Question: I have a problem that it's very weird for me!
I have 2 solution in two difference places.both of them are similar but one of them is older than another.
There is a problem in new version when I run a Kendo Grid on it.But when I open old version of solution beside new version, I emphasis just open no run, the new version will be okay!
It's very very weird for me that how this problem can occur and how another solution can fix this problem just by opening the solution?
I think something is damaged but I don't know, what is that.
How can I solve this problem?
I've used Visual Studio 2013,C# and Kendo for Asp.net MVC.
>
'''
Microsoft Visual Studio Solution File, Format Version 12.00
Visual Studio 2013
VisualStudioVersion = 12.0.31101.0
MinimumVisualStudioVersion = 10.0.40219.1
Project("{FAE04EC0-301F-11D3-BF4B-00C04F79EFBC}") = "Jahan.Blog.Model.DbFirst", "Applications\Jahan.Blog.Model.DbFirst\Jahan.Blog.Model.DbFirst.csproj", "{EE04EA76-1CFE-4484-B6C5-7C5232B3F1C4}"
EndProject
Project("{FAE04EC0-301F-11D3-BF4B-00C04F79EFBC}") = "Jahan.Blog.Model", "Applications\Jahan.Blog.Model\Jahan.Blog.Model.csproj", "{944336E2-DC84-451C-BB1D-86C619A1770D}"
EndProject
Project("{FAE04EC0-301F-11D3-BF4B-00C04F79EFBC}") = "Jahan.Blog.Web.Mvc", "Applications\Jahan.Blog.Web.Mvc\Jahan.Blog.Web.Mvc.csproj", "{09F658AE-5DDD-44DA-950D-6C3CF1259206}"
EndProject
Project("{FAE04EC0-301F-11D3-BF4B-00C04F79EFBC}") = "Jahan.Blog.Web.TestHtml", "Applications\Jahan.Blog.Web.TestHtml\Jahan.Blog.Web.TestHtml.csproj", "{69D02E00-1663-464B-B07A-C129B8D29C8D}"
EndProject
Project("{FAE04EC0-301F-11D3-BF4B-00C04F79EFBC}") = "Test.HtmlPage", "Applications\Test.HtmlPage\Test.HtmlPage.csproj", "{5C1E487D-6421-470E-9398-11CB230D5435}"
EndProject
Project("{2150E333-8FDC-42A3-9474-1A3956D46DE8}") = "Blog", "Blog", "{790963C2-9AB6-440E-96B3-48A29CF9663A}"
EndProject
Project("{2150E333-8FDC-42A3-9474-1A3956D46DE8}") = "ProjectsForTest", "ProjectsForTest", "{F7F4128F-4141-434A-9655-8BA7B6806570}"
EndProject
Project("{2150E333-8FDC-42A3-9474-1A3956D46DE8}") = "Infrastructure", "Infrastructure", "{C3F7006C-B13C-447E-BABB-6561B38EB71B}"
EndProject
Project("{FAE04EC0-301F-11D3-BF4B-00C04F79EFBC}") = "Jahan.Infrastructure.DataAccess", "Applications\Jahan.Infrastructure.DataAccess\Jahan.Infrastructure.DataAccess.csproj", "{511E08CF-B782-49AF-BA10-E52BCDA4140D}"
EndProject
Project("{FAE04EC0-301F-11D3-BF4B-00C04F79EFBC}") = "Jahan.Infrastructure.Entity", "Applications\Jahan.Infrastructure.Entity\Jahan.Infrastructure.Entity.csproj", "{C535FF81-2D39-4EB7-8342-63C76A3CE5D6}"
EndProject
Project("{FAE04EC0-301F-11D3-BF4B-00C04F79EFBC}") = "Jahan.Blog.DataAccess", "Applications\Jahan.Blog.DataAccess\Jahan.Blog.DataAccess.csproj", "{FFDEF719-387C-4E9D-AAA1-83175CFC74C1}"
EndProject
Project("{FAE04EC0-301F-11D3-BF4B-00C04F79EFBC}") = "Jahan.Blog.ViewModel", "Applications\Jahan.Blog.ViewModel\Jahan.Blog.ViewModel.csproj", "{AF29C1B7-3958-46E7-AB56-D98875C2BEAF}"
EndProject
Project("{FAE04EC0-301F-11D3-BF4B-00C04F79EFBC}") = "Jahan.Infrastructure.Helper", "Applications\Jahan.Infrastructure.Helper\Jahan.Infrastructure.Helper.csproj", "{A734297F-B425-4396-8B0F-7DDF9AED5CF7}"
EndProject
Project("{FAE04EC0-301F-11D3-BF4B-00C04F79EFBC}") = "Jahan.Blog.Common", "Applications\Jahan.Blog.Common\Jahan.Blog.Common.csproj", "{AF0CF334-2694-47D9-B4C7-FF371327DA36}"
EndProject
Project("{FAE04EC0-301F-11D3-BF4B-00C04F79EFBC}") = "Jahan.Infrastructure.Identity", "Applications\Jahan.Infrastructure.Identity\Jahan.Infrastructure.Identity.csproj", "{FADF2BF8-8102-4045-B075-1619696C3D01}"
EndProject
Project("{FAE04EC0-301F-11D3-BF4B-00C04F79EFBC}") = "Jahan.Blog.BLL", "Applications\Jahan.Blog.BLL\Jahan.Blog.BLL.csproj", "{2F19C372-358F-4632-A0F9-6631BBB4F492}"
EndProject
Global
GlobalSection(SourceCodeControl) = preSolution
SccNumberOfProjects = 14
SccProjectUniqueName0 = Applications\Test.HtmlPage\Test.HtmlPage.csproj
SccProjectTopLevelParentUniqueName0 = Jahan.Blog.sln
SccProjectName0 = "$/Blog/Jahan.Blog.root/Jahan.Blog/Applications/Test.HtmlPage", MLAAAAAA
SccLocalPath0 = Applications\Test.HtmlPage
SccLocalPath1 = .
SccProjectUniqueName2 = Applications\Jahan.Blog.BLL\Jahan.Blog.BLL.csproj
SccProjectTopLevelParentUniqueName2 = Jahan.Blog.sln
SccLocalPath2 = .
SccProjectFilePathRelativizedFromConnection2 = Applications\Jahan.Blog.BLL\
SccProjectUniqueName3 = Applications\Jahan.Blog.Common\Jahan.Blog.Common.csproj
SccProjectTopLevelParentUniqueName3 = Jahan.Blog.sln
SccLocalPath3 = .
SccProjectFilePathRelativizedFromConnection3 = Applications\Jahan.Blog.Common\
SccProjectUniqueName4 = Applications\Jahan.Blog.DataAccess\Jahan.Blog.DataAccess.csproj
SccProjectTopLevelParentUniqueName4 = Jahan.Blog.sln
SccLocalPath4 = .
SccProjectFilePathRelativizedFromConnection4 = Applications\Jahan.Blog.DataAccess\
SccProjectUniqueName5 = Applications\Jahan.Blog.Model.DbFirst\Jahan.Blog.Model.DbFirst.csproj
SccProjectTopLevelParentUniqueName5 = Jahan.Blog.sln
SccLocalPath5 = .
SccProjectFilePathRelativizedFromConnection5 = Applications\Jahan.Blog.Model.DbFirst\
SccProjectUniqueName6 = Applications\Jahan.Blog.Model\Jahan.Blog.Model.csproj
SccProjectTopLevelParentUniqueName6 = Jahan.Blog.sln
SccLocalPath6 = .
SccProjectFilePathRelativizedFromConnection6 = Applications\Jahan.Blog.Model\
SccProjectUniqueName7 = Applications\Jahan.Blog.ViewModel\Jahan.Blog.ViewModel.csproj
SccProjectTopLevelParentUniqueName7 = Jahan.Blog.sln
SccLocalPath7 = .
SccProjectFilePathRelativizedFromConnection7 = Applications\Jahan.Blog.ViewModel\
SccProjectUniqueName8 = Applications\Jahan.Blog.Web.Mvc\Jahan.Blog.Web.Mvc.csproj
SccProjectTopLevelParentUniqueName8 = Jahan.Blog.sln
SccLocalPath8 = .
SccProjectFilePathRelativizedFromConnection8 = Applications\Jahan.Blog.Web.Mvc\
SccProjectUniqueName9 = Applications\Jahan.Blog.Web.TestHtml\Jahan.Blog.Web.TestHtml.csproj
SccProjectTopLevelParentUniqueName9 = Jahan.Blog.sln
SccLocalPath9 = .
SccProjectFilePathRelativizedFromConnection9 = Applications\Jahan.Blog.Web.TestHtml\
SccProjectUniqueName10 = Applications\Jahan.Infrastructure.DataAccess\Jahan.Infrastructure.DataAccess.csproj
SccProjectTopLevelParentUniqueName10 = Jahan.Blog.sln
SccLocalPath10 = .
SccProjectFilePathRelativizedFromConnection10 = Applications\Jahan.Infrastructure.DataAccess\
SccProjectUniqueName11 = Applications\Jahan.Infrastructure.Entity\Jahan.Infrastructure.Entity.csproj
SccProjectTopLevelParentUniqueName11 = Jahan.Blog.sln
SccLocalPath11 = .
SccProjectFilePathRelativizedFromConnection11 = Applications\Jahan.Infrastructure.Entity\
SccProjectUniqueName12 = Applications\Jahan.Infrastructure.Helper\Jahan.Infrastructure.Helper.csproj
SccProjectTopLevelParentUniqueName12 = Jahan.Blog.sln
SccLocalPath12 = .
SccProjectFilePathRelativizedFromConnection12 = Applications\Jahan.Infrastructure.Helper\
SccProjectUniqueName13 = Applications\Jahan.Infrastructure.Identity\Jahan.Infrastructure.Identity.csproj
SccProjectTopLevelParentUniqueName13 = Jahan.Blog.sln
SccLocalPath13 = .
SccProjectFilePathRelativizedFromConnection13 = Applications\Jahan.Infrastructure.Identity\
EndGlobalSection
GlobalSection(SolutionConfigurationPlatforms) = preSolution
Debug|Any CPU = Debug|Any CPU
Release|Any CPU = Release|Any CPU
EndGlobalSection
GlobalSection(ProjectConfigurationPlatforms) = postSolution
{EE04EA76-1CFE-4484-B6C5-7C5232B3F1C4}.Debug|Any CPU.ActiveCfg = Debug|Any CPU
{EE04EA76-1CFE-4484-B6C5-7C5232B3F1C4}.Debug|Any CPU.Build.0 = Debug|Any CPU
{EE04EA76-1CFE-4484-B6C5-7C5232B3F1C4}.Release|Any CPU.ActiveCfg = Release|Any CPU
{EE04EA76-1CFE-4484-B6C5-7C5232B3F1C4}.Release|Any CPU.Build.0 = Release|Any CPU
{944336E2-DC84-451C-BB1D-86C619A1770D}.Debug|Any CPU.ActiveCfg = Debug|Any CPU
{944336E2-DC84-451C-BB1D-86C619A1770D}.Debug|Any CPU.Build.0 = Debug|Any CPU
{944336E2-DC84-451C-BB1D-86C619A1770D}.Release|Any CPU.ActiveCfg = Release|Any CPU
{944336E2-DC84-451C-BB1D-86C619A1770D}.Release|Any CPU.Build.0 = Release|Any CPU
{09F658AE-5DDD-44DA-950D-6C3CF1259206}.Debug|Any CPU.ActiveCfg = Debug|Any CPU
{09F658AE-5DDD-44DA-950D-6C3CF1259206}.Debug|Any CPU.Build.0 = Debug|Any CPU
{09F658AE-5DDD-44DA-950D-6C3CF1259206}.Release|Any CPU.ActiveCfg = Release|Any CPU
{09F658AE-5DDD-44DA-950D-6C3CF1259206}.Release|Any CPU.Build.0 = Release|Any CPU
{69D02E00-1663-464B-B07A-C129B8D29C8D}.Debug|Any CPU.ActiveCfg = Debug|Any CPU
{69D02E00-1663-464B-B07A-C129B8D29C8D}.Debug|Any CPU.Build.0 = Debug|Any CPU
{69D02E00-1663-464B-B07A-C129B8D29C8D}.Release|Any CPU.ActiveCfg = Release|Any CPU
{69D02E00-1663-464B-B07A-C129B8D29C8D}.Release|Any CPU.Build.0 = Release|Any CPU
{5C1E487D-6421-470E-9398-11CB230D5435}.Debug|Any CPU.ActiveCfg = Debug|Any CPU
{5C1E487D-6421-470E-9398-11CB230D5435}.Debug|Any CPU.Build.0 = Debug|Any CPU
{5C1E487D-6421-470E-9398-11CB230D5435}.Release|Any CPU.ActiveCfg = Release|Any CPU
{5C1E487D-6421-470E-9398-11CB230D5435}.Release|Any CPU.Build.0 = Release|Any CPU
{511E08CF-B782-49AF-BA10-E52BCDA4140D}.Debug|Any CPU.ActiveCfg = Debug|Any CPU
{511E08CF-B782-49AF-BA10-E52BCDA4140D}.Debug|Any CPU.Build.0 = Debug|Any CPU
{511E08CF-B782-49AF-BA10-E52BCDA4140D}.Release|Any CPU.ActiveCfg = Release|Any CPU
{511E08CF-B782-49AF-BA10-E52BCDA4140D}.Release|Any CPU.Build.0 = Release|Any CPU
{C535FF81-2D39-4EB7-8342-63C76A3CE5D6}.Debug|Any CPU.ActiveCfg = Debug|Any CPU
{C535FF81-2D39-4EB7-8342-63C76A3CE5D6}.Debug|Any CPU.Build.0 = Debug|Any CPU
{C535FF81-2D39-4EB7-8342-63C76A3CE5D6}.Release|Any CPU.ActiveCfg = Release|Any CPU
{C535FF81-2D39-4EB7-8342-63C76A3CE5D6}.Release|Any CPU.Build.0 = Release|Any CPU
{FFDEF719-387C-4E9D-AAA1-83175CFC74C1}.Debug|Any CPU.ActiveCfg = Debug|Any CPU
{FFDEF719-387C-4E9D-AAA1-83175CFC74C1}.Debug|Any CPU.Build.0 = Debug|Any CPU
{FFDEF719-387C-4E9D-AAA1-83175CFC74C1}.Release|Any CPU.ActiveCfg = Release|Any CPU
{FFDEF719-387C-4E9D-AAA1-83175CFC74C1}.Release|Any CPU.Build.0 = Release|Any CPU
{AF29C1B7-3958-46E7-AB56-D98875C2BEAF}.Debug|Any CPU.ActiveCfg = Debug|Any CPU
{AF29C1B7-3958-46E7-AB56-D98875C2BEAF}.Debug|Any CPU.Build.0 = Debug|Any CPU
{AF29C1B7-3958-46E7-AB56-D98875C2BEAF}.Release|Any CPU.ActiveCfg = Release|Any CPU
{AF29C1B7-3958-46E7-AB56-D98875C2BEAF}.Release|Any CPU.Build.0 = Release|Any CPU
{A734297F-B425-4396-8B0F-7DDF9AED5CF7}.Debug|Any CPU.ActiveCfg = Debug|Any CPU
{A734297F-B425-4396-8B0F-7DDF9AED5CF7}.Debug|Any CPU.Build.0 = Debug|Any CPU
{A734297F-B425-4396-8B0F-7DDF9AED5CF7}.Release|Any CPU.ActiveCfg = Release|Any CPU
{A734297F-B425-4396-8B0F-7DDF9AED5CF7}.Release|Any CPU.Build.0 = Release|Any CPU
{AF0CF334-2694-47D9-B4C7-FF371327DA36}.Debug|Any CPU.ActiveCfg = Debug|Any CPU
{AF0CF334-2694-47D9-B4C7-FF371327DA36}.Debug|Any CPU.Build.0 = Debug|Any CPU
{AF0CF334-2694-47D9-B4C7-FF371327DA36}.Release|Any CPU.ActiveCfg = Release|Any CPU
{AF0CF334-2694-47D9-B4C7-FF371327DA36}.Release|Any CPU.Build.0 = Release|Any CPU
{FADF2BF8-8102-4045-B075-1619696C3D01}.Debug|Any CPU.ActiveCfg = Debug|Any CPU
{FADF2BF8-8102-4045-B075-1619696C3D01}.Debug|Any CPU.Build.0 = Debug|Any CPU
{FADF2BF8-8102-4045-B075-1619696C3D01}.Release|Any CPU.ActiveCfg = Release|Any CPU
{FADF2BF8-8102-4045-B075-1619696C3D01}.Release|Any CPU.Build.0 = Release|Any CPU
{2F19C372-358F-4632-A0F9-6631BBB4F492}.Debug|Any CPU.ActiveCfg = Debug|Any CPU
{2F19C372-358F-4632-A0F9-6631BBB4F492}.Debug|Any CPU.Build.0 = Debug|Any CPU
{2F19C372-358F-4632-A0F9-6631BBB4F492}.Release|Any CPU.ActiveCfg = Release|Any CPU
{2F19C372-358F-4632-A0F9-6631BBB4F492}.Release|Any CPU.Build.0 = Release|Any CPU
EndGlobalSection
GlobalSection(SolutionProperties) = preSolution
HideSolutionNode = FALSE
EndGlobalSection
GlobalSection(NestedProjects) = preSolution
{EE04EA76-1CFE-4484-B6C5-7C5232B3F1C4} = {F7F4128F-4141-434A-9655-8BA7B6806570}
{944336E2-DC84-451C-BB1D-86C619A1770D} = {790963C2-9AB6-440E-96B3-48A29CF9663A}
{09F658AE-5DDD-44DA-950D-6C3CF1259206} = {790963C2-9AB6-440E-96B3-48A29CF9663A}
{69D02E00-1663-464B-B07A-C129B8D29C8D} = {F7F4128F-4141-434A-9655-8BA7B6806570}
{5C1E487D-6421-470E-9398-11CB230D5435} = {F7F4128F-4141-434A-9655-8BA7B6806570}
{511E08CF-B782-49AF-BA10-E52BCDA4140D} = {C3F7006C-B13C-447E-BABB-6561B38EB71B}
{C535FF81-2D39-4EB7-8342-63C76A3CE5D6} = {C3F7006C-B13C-447E-BABB-6561B38EB71B}
{FFDEF719-387C-4E9D-AAA1-83175CFC74C1} = {790963C2-9AB6-440E-96B3-48A29CF9663A}
{AF29C1B7-3958-46E7-AB56-D98875C2BEAF} = {790963C2-9AB6-440E-96B3-48A29CF9663A}
{A734297F-B425-4396-8B0F-7DDF9AED5CF7} = {C3F7006C-B13C-447E-BABB-6561B38EB71B}
{AF0CF334-2694-47D9-B4C7-FF371327DA36} = {790963C2-9AB6-440E-96B3-48A29CF9663A}
{FADF2BF8-8102-4045-B075-1619696C3D01} = {C3F7006C-B13C-447E-BABB-6561B38EB71B}
{2F19C372-358F-4632-A0F9-6631BBB4F492} = {790963C2-9AB6-440E-96B3-48A29CF9663A}
EndGlobalSection
EndGlobal
'''
>
'''
Microsoft Visual Studio Solution File, Format Version 12.00
Visual Studio 2013
VisualStudioVersion = 12.0.31101.0
MinimumVisualStudioVersion = 10.0.40219.1
Project("{FAE04EC0-301F-11D3-BF4B-00C04F79EFBC}") = "Jahan.Blog.Model.DbFirst", "Applications\Jahan.Blog.Model.DbFirst\Jahan.Blog.Model.DbFirst.csproj", "{EE04EA76-1CFE-4484-B6C5-7C5232B3F1C4}"
EndProject
Project("{FAE04EC0-301F-11D3-BF4B-00C04F79EFBC}") = "Jahan.Blog.Model", "Applications\Jahan.Blog.Model\Jahan.Blog.Model.csproj", "{944336E2-DC84-451C-BB1D-86C619A1770D}"
EndProject
Project("{FAE04EC0-301F-11D3-BF4B-00C04F79EFBC}") = "Jahan.Blog.Web.Mvc", "Applications\Jahan.Blog.Web.Mvc\Jahan.Blog.Web.Mvc.csproj", "{09F658AE-5DDD-44DA-950D-6C3CF1259206}"
EndProject
Project("{FAE04EC0-301F-11D3-BF4B-00C04F79EFBC}") = "Jahan.Blog.Web.TestHtml", "Applications\Jahan.Blog.Web.TestHtml\Jahan.Blog.Web.TestHtml.csproj", "{69D02E00-1663-464B-B07A-C129B8D29C8D}"
EndProject
Project("{FAE04EC0-301F-11D3-BF4B-00C04F79EFBC}") = "Test.HtmlPage", "Applications\Test.HtmlPage\Test.HtmlPage.csproj", "{5C1E487D-6421-470E-9398-11CB230D5435}"
EndProject
Project("{2150E333-8FDC-42A3-9474-1A3956D46DE8}") = "Blog", "Blog", "{790963C2-9AB6-440E-96B3-48A29CF9663A}"
EndProject
Project("{2150E333-8FDC-42A3-9474-1A3956D46DE8}") = "ProjectsForTest", "ProjectsForTest", "{F7F4128F-4141-434A-9655-8BA7B6806570}"
EndProject
Project("{2150E333-8FDC-42A3-9474-1A3956D46DE8}") = "Infrastructure", "Infrastructure", "{C3F7006C-B13C-447E-BABB-6561B38EB71B}"
EndProject
Project("{FAE04EC0-301F-11D3-BF4B-00C04F79EFBC}") = "Jahan.Infrastructure.DataAccess", "Applications\Jahan.Infrastructure.DataAccess\Jahan.Infrastructure.DataAccess.csproj", "{511E08CF-B782-49AF-BA10-E52BCDA4140D}"
EndProject
Project("{FAE04EC0-301F-11D3-BF4B-00C04F79EFBC}") = "Jahan.Infrastructure.Entity", "Applications\Jahan.Infrastructure.Entity\Jahan.Infrastructure.Entity.csproj", "{C535FF81-2D39-4EB7-8342-63C76A3CE5D6}"
EndProject
Project("{FAE04EC0-301F-11D3-BF4B-00C04F79EFBC}") = "Jahan.Blog.DataAccess", "Applications\Jahan.Blog.DataAccess\Jahan.Blog.DataAccess.csproj", "{FFDEF719-387C-4E9D-AAA1-83175CFC74C1}"
EndProject
Project("{FAE04EC0-301F-11D3-BF4B-00C04F79EFBC}") = "Jahan.Blog.ViewModel", "Applications\Jahan.Blog.ViewModel\Jahan.Blog.ViewModel.csproj", "{AF29C1B7-3958-46E7-AB56-D98875C2BEAF}"
EndProject
Project("{FAE04EC0-301F-11D3-BF4B-00C04F79EFBC}") = "Jahan.Infrastructure.Helper", "Applications\Jahan.Infrastructure.Helper\Jahan.Infrastructure.Helper.csproj", "{A734297F-B425-4396-8B0F-7DDF9AED5CF7}"
EndProject
Project("{2150E333-8FDC-42A3-9474-1A3956D46DE8}") = "TestCase", "TestCase", "{AB528F30-CE93-4ECA-B7AF-F5A444E9D575}"
EndProject
Project("{FAE04EC0-301F-11D3-BF4B-00C04F79EFBC}") = "SelectArticlesByCriteria_ConsoleApp", "Applications\TestCase\SelectArticlesByCriteria_ConsoleApp\SelectArticlesByCriteria_ConsoleApp.csproj", "{5EDD1CDA-C00E-47BC-BED5-2D63035971F8}"
EndProject
Project("{FAE04EC0-301F-11D3-BF4B-00C04F79EFBC}") = "Jahan.Blog.Common", "Applications\Jahan.Blog.Common\Jahan.Blog.Common.csproj", "{AF0CF334-2694-47D9-B4C7-FF371327DA36}"
EndProject
Project("{FAE04EC0-301F-11D3-BF4B-00C04F79EFBC}") = "Jahan.Infrastructure.Identity", "Applications\Jahan.Infrastructure.Identity\Jahan.Infrastructure.Identity.csproj", "{FADF2BF8-8102-4045-B075-1619696C3D01}"
EndProject
Project("{FAE04EC0-301F-11D3-BF4B-00C04F79EFBC}") = "Jahan.Blog.BLL", "Applications\Jahan.Blog.BLL\Jahan.Blog.BLL.csproj", "{2F19C372-358F-4632-A0F9-6631BBB4F492}"
EndProject
Global
GlobalSection(SolutionConfigurationPlatforms) = preSolution
Debug|Any CPU = Debug|Any CPU
Release|Any CPU = Release|Any CPU
EndGlobalSection
GlobalSection(ProjectConfigurationPlatforms) = postSolution
{EE04EA76-1CFE-4484-B6C5-7C5232B3F1C4}.Debug|Any CPU.ActiveCfg = Debug|Any CPU
{EE04EA76-1CFE-4484-B6C5-7C5232B3F1C4}.Debug|Any CPU.Build.0 = Debug|Any CPU
{EE04EA76-1CFE-4484-B6C5-7C5232B3F1C4}.Release|Any CPU.ActiveCfg = Release|Any CPU
{EE04EA76-1CFE-4484-B6C5-7C5232B3F1C4}.Release|Any CPU.Build.0 = Release|Any CPU
{944336E2-DC84-451C-BB1D-86C619A1770D}.Debug|Any CPU.ActiveCfg = Debug|Any CPU
{944336E2-DC84-451C-BB1D-86C619A1770D}.Debug|Any CPU.Build.0 = Debug|Any CPU
{944336E2-DC84-451C-BB1D-86C619A1770D}.Release|Any CPU.ActiveCfg = Release|Any CPU
{944336E2-DC84-451C-BB1D-86C619A1770D}.Release|Any CPU.Build.0 = Release|Any CPU
{09F658AE-5DDD-44DA-950D-6C3CF1259206}.Debug|Any CPU.ActiveCfg = Debug|Any CPU
{09F658AE-5DDD-44DA-950D-6C3CF1259206}.Debug|Any CPU.Build.0 = Debug|Any CPU
{09F658AE-5DDD-44DA-950D-6C3CF1259206}.Release|Any CPU.ActiveCfg = Release|Any CPU
{09F658AE-5DDD-44DA-950D-6C3CF1259206}.Release|Any CPU.Build.0 = Release|Any CPU
{69D02E00-1663-464B-B07A-C129B8D29C8D}.Debug|Any CPU.ActiveCfg = Debug|Any CPU
{69D02E00-1663-464B-B07A-C129B8D29C8D}.Debug|Any CPU.Build.0 = Debug|Any CPU
{69D02E00-1663-464B-B07A-C129B8D29C8D}.Release|Any CPU.ActiveCfg = Release|Any CPU
{69D02E00-1663-464B-B07A-C129B8D29C8D}.Release|Any CPU.Build.0 = Release|Any CPU
{5C1E487D-6421-470E-9398-11CB230D5435}.Debug|Any CPU.ActiveCfg = Debug|Any CPU
{5C1E487D-6421-470E-9398-11CB230D5435}.Debug|Any CPU.Build.0 = Debug|Any CPU
{5C1E487D-6421-470E-9398-11CB230D5435}.Release|Any CPU.ActiveCfg = Release|Any CPU
{5C1E487D-6421-470E-9398-11CB230D5435}.Release|Any CPU.Build.0 = Release|Any CPU
{511E08CF-B782-49AF-BA10-E52BCDA4140D}.Debug|Any CPU.ActiveCfg = Debug|Any CPU
{511E08CF-B782-49AF-BA10-E52BCDA4140D}.Debug|Any CPU.Build.0 = Debug|Any CPU
{511E08CF-B782-49AF-BA10-E52BCDA4140D}.Release|Any CPU.ActiveCfg = Release|Any CPU
{511E08CF-B782-49AF-BA10-E52BCDA4140D}.Release|Any CPU.Build.0 = Release|Any CPU
{C535FF81-2D39-4EB7-8342-63C76A3CE5D6}.Debug|Any CPU.ActiveCfg = Debug|Any CPU
{C535FF81-2D39-4EB7-8342-63C76A3CE5D6}.Debug|Any CPU.Build.0 = Debug|Any CPU
{C535FF81-2D39-4EB7-8342-63C76A3CE5D6}.Release|Any CPU.ActiveCfg = Release|Any CPU
{C535FF81-2D39-4EB7-8342-63C76A3CE5D6}.Release|Any CPU.Build.0 = Release|Any CPU
{FFDEF719-387C-4E9D-AAA1-83175CFC74C1}.Debug|Any CPU.ActiveCfg = Debug|Any CPU
{FFDEF719-387C-4E9D-AAA1-83175CFC74C1}.Debug|Any CPU.Build.0 = Debug|Any CPU
{FFDEF719-387C-4E9D-AAA1-83175CFC74C1}.Release|Any CPU.ActiveCfg = Release|Any CPU
{FFDEF719-387C-4E9D-AAA1-83175CFC74C1}.Release|Any CPU.Build.0 = Release|Any CPU
{AF29C1B7-3958-46E7-AB56-D98875C2BEAF}.Debug|Any CPU.ActiveCfg = Debug|Any CPU
{AF29C1B7-3958-46E7-AB56-D98875C2BEAF}.Debug|Any CPU.Build.0 = Debug|Any CPU
{AF29C1B7-3958-46E7-AB56-D98875C2BEAF}.Release|Any CPU.ActiveCfg = Release|Any CPU
{AF29C1B7-3958-46E7-AB56-D98875C2BEAF}.Release|Any CPU.Build.0 = Release|Any CPU
{A734297F-B425-4396-8B0F-7DDF9AED5CF7}.Debug|Any CPU.ActiveCfg = Debug|Any CPU
{A734297F-B425-4396-8B0F-7DDF9AED5CF7}.Debug|Any CPU.Build.0 = Debug|Any CPU
{A734297F-B425-4396-8B0F-7DDF9AED5CF7}.Release|Any CPU.ActiveCfg = Release|Any CPU
{A734297F-B425-4396-8B0F-7DDF9AED5CF7}.Release|Any CPU.Build.0 = Release|Any CPU
{5EDD1CDA-C00E-47BC-BED5-2D63035971F8}.Debug|Any CPU.ActiveCfg = Debug|Any CPU
{5EDD1CDA-C00E-47BC-BED5-2D63035971F8}.Debug|Any CPU.Build.0 = Debug|Any CPU
{5EDD1CDA-C00E-47BC-BED5-2D63035971F8}.Release|Any CPU.ActiveCfg = Release|Any CPU
{5EDD1CDA-C00E-47BC-BED5-2D63035971F8}.Release|Any CPU.Build.0 = Release|Any CPU
{AF0CF334-2694-47D9-B4C7-FF371327DA36}.Debug|Any CPU.ActiveCfg = Debug|Any CPU
{AF0CF334-2694-47D9-B4C7-FF371327DA36}.Debug|Any CPU.Build.0 = Debug|Any CPU
{AF0CF334-2694-47D9-B4C7-FF371327DA36}.Release|Any CPU.ActiveCfg = Release|Any CPU
{AF0CF334-2694-47D9-B4C7-FF371327DA36}.Release|Any CPU.Build.0 = Release|Any CPU
{FADF2BF8-8102-4045-B075-1619696C3D01}.Debug|Any CPU.ActiveCfg = Debug|Any CPU
{FADF2BF8-8102-4045-B075-1619696C3D01}.Debug|Any CPU.Build.0 = Debug|Any CPU
{FADF2BF8-8102-4045-B075-1619696C3D01}.Release|Any CPU.ActiveCfg = Release|Any CPU
{FADF2BF8-8102-4045-B075-1619696C3D01}.Release|Any CPU.Build.0 = Release|Any CPU
{2F19C372-358F-4632-A0F9-6631BBB4F492}.Debug|Any CPU.ActiveCfg = Debug|Any CPU
{2F19C372-358F-4632-A0F9-6631BBB4F492}.Debug|Any CPU.Build.0 = Debug|Any CPU
{2F19C372-358F-4632-A0F9-6631BBB4F492}.Release|Any CPU.ActiveCfg = Release|Any CPU
{2F19C372-358F-4632-A0F9-6631BBB4F492}.Release|Any CPU.Build.0 = Release|Any CPU
EndGlobalSection
GlobalSection(SolutionProperties) = preSolution
HideSolutionNode = FALSE
EndGlobalSection
GlobalSection(NestedProjects) = preSolution
{EE04EA76-1CFE-4484-B6C5-7C5232B3F1C4} = {F7F4128F-4141-434A-9655-8BA7B6806570}
{944336E2-DC84-451C-BB1D-86C619A1770D} = {790963C2-9AB6-440E-96B3-48A29CF9663A}
{09F658AE-5DDD-44DA-950D-6C3CF1259206} = {790963C2-9AB6-440E-96B3-48A29CF9663A}
{69D02E00-1663-464B-B07A-C129B8D29C8D} = {F7F4128F-4141-434A-9655-8BA7B6806570}
{5C1E487D-6421-470E-9398-11CB230D5435} = {F7F4128F-4141-434A-9655-8BA7B6806570}
{511E08CF-B782-49AF-BA10-E52BCDA4140D} = {C3F7006C-B13C-447E-BABB-6561B38EB71B}
{C535FF81-2D39-4EB7-8342-63C76A3CE5D6} = {C3F7006C-B13C-447E-BABB-6561B38EB71B}
{FFDEF719-387C-4E9D-AAA1-83175CFC74C1} = {790963C2-9AB6-440E-96B3-48A29CF9663A}
{AF29C1B7-3958-46E7-AB56-D98875C2BEAF} = {790963C2-9AB6-440E-96B3-48A29CF9663A}
{A734297F-B425-4396-8B0F-7DDF9AED5CF7} = {C3F7006C-B13C-447E-BABB-6561B38EB71B}
{5EDD1CDA-C00E-47BC-BED5-2D63035971F8} = {AB528F30-CE93-4ECA-B7AF-F5A444E9D575}
{AF0CF334-2694-47D9-B4C7-FF371327DA36} = {790963C2-9AB6-440E-96B3-48A29CF9663A}
{FADF2BF8-8102-4045-B075-1619696C3D01} = {C3F7006C-B13C-447E-BABB-6561B38EB71B}
{2F19C372-358F-4632-A0F9-6631BBB4F492} = {790963C2-9AB6-440E-96B3-48A29CF9663A}
EndGlobalSection
EndGlobal
'''

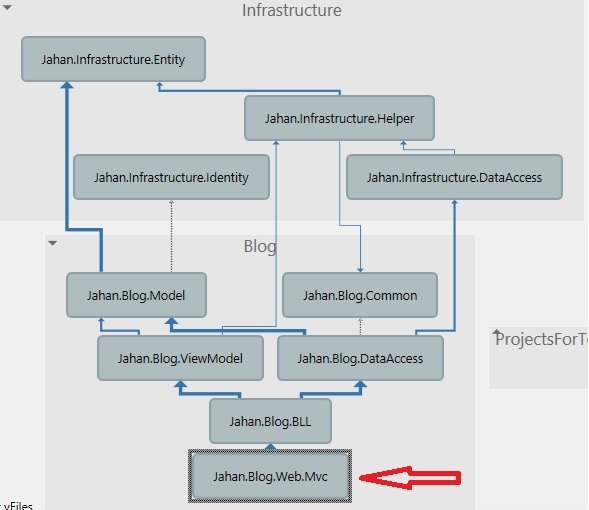
Answer: ## This is just a comparison of your two files.
Your old version appears to be a Console Application. Was this to test with?
'''
Project("{2150E333-8FDC-42A3-9474-1A3956D46DE8}") = "TestCase", "TestCase", "{AB528F30-CE93-4ECA-B7AF-F5A444E9D575}"
EndProject
Project("{FAE04EC0-301F-11D3-BF4B-00C04F79EFBC}") = "SelectArticlesByCriteria_ConsoleApp", "Applications\TestCase\SelectArticlesByCriteria_ConsoleApp\SelectArticlesByCriteria_ConsoleApp.csproj", "{5EDD1CDA-C00E-47BC-BED5-2D63035971F8}"
EndProject
'''
Your new version, however, appears to be under Source Control:
'''
GlobalSection(SourceCodeControl) = preSolution
SccNumberOfProjects = 14
SccProjectUniqueName0 = Applications\Test.HtmlPage\Test.HtmlPage.csproj
SccProjectTopLevelParentUniqueName0 = Jahan.Blog.sln
SccProjectName0 = "$/Blog/Jahan.Blog.root/Jahan.Blog/Applications/Test.HtmlPage", MLAAAAAA
SccLocalPath0 = Applications\Test.HtmlPage
SccLocalPath1 = .
SccProjectUniqueName2 = Applications\Jahan.Blog.BLL\Jahan.Blog.BLL.csproj
SccProjectTopLevelParentUniqueName2 = Jahan.Blog.sln
SccLocalPath2 = .
SccProjectFilePathRelativizedFromConnection2 = Applications\Jahan.Blog.BLL\
SccProjectUniqueName3 = Applications\Jahan.Blog.Common\Jahan.Blog.Common.csproj
SccProjectTopLevelParentUniqueName3 = Jahan.Blog.sln
SccLocalPath3 = .
SccProjectFilePathRelativizedFromConnection3 = Applications\Jahan.Blog.Common\
SccProjectUniqueName4 = Applications\Jahan.Blog.DataAccess\Jahan.Blog.DataAccess.csproj
SccProjectTopLevelParentUniqueName4 = Jahan.Blog.sln
SccLocalPath4 = .
SccProjectFilePathRelativizedFromConnection4 = Applications\Jahan.Blog.DataAccess\
SccProjectUniqueName5 = Applications\Jahan.Blog.Model.DbFirst\Jahan.Blog.Model.DbFirst.csproj
SccProjectTopLevelParentUniqueName5 = Jahan.Blog.sln
SccLocalPath5 = .
SccProjectFilePathRelativizedFromConnection5 = Applications\Jahan.Blog.Model.DbFirst\
SccProjectUniqueName6 = Applications\Jahan.Blog.Model\Jahan.Blog.Model.csproj
SccProjectTopLevelParentUniqueName6 = Jahan.Blog.sln
SccLocalPath6 = .
SccProjectFilePathRelativizedFromConnection6 = Applications\Jahan.Blog.Model\
SccProjectUniqueName7 = Applications\Jahan.Blog.ViewModel\Jahan.Blog.ViewModel.csproj
SccProjectTopLevelParentUniqueName7 = Jahan.Blog.sln
SccLocalPath7 = .
SccProjectFilePathRelativizedFromConnection7 = Applications\Jahan.Blog.ViewModel\
SccProjectUniqueName8 = Applications\Jahan.Blog.Web.Mvc\Jahan.Blog.Web.Mvc.csproj
SccProjectTopLevelParentUniqueName8 = Jahan.Blog.sln
SccLocalPath8 = .
SccProjectFilePathRelativizedFromConnection8 = Applications\Jahan.Blog.Web.Mvc\
SccProjectUniqueName9 = Applications\Jahan.Blog.Web.TestHtml\Jahan.Blog.Web.TestHtml.csproj
SccProjectTopLevelParentUniqueName9 = Jahan.Blog.sln
SccLocalPath9 = .
SccProjectFilePathRelativizedFromConnection9 = Applications\Jahan.Blog.Web.TestHtml\
SccProjectUniqueName10 = Applications\Jahan.Infrastructure.DataAccess\Jahan.Infrastructure.DataAccess.csproj
SccProjectTopLevelParentUniqueName10 = Jahan.Blog.sln
SccLocalPath10 = .
SccProjectFilePathRelativizedFromConnection10 = Applications\Jahan.Infrastructure.DataAccess\
SccProjectUniqueName11 = Applications\Jahan.Infrastructure.Entity\Jahan.Infrastructure.Entity.csproj
SccProjectTopLevelParentUniqueName11 = Jahan.Blog.sln
SccLocalPath11 = .
SccProjectFilePathRelativizedFromConnection11 = Applications\Jahan.Infrastructure.Entity\
SccProjectUniqueName12 = Applications\Jahan.Infrastructure.Helper\Jahan.Infrastructure.Helper.csproj
SccProjectTopLevelParentUniqueName12 = Jahan.Blog.sln
SccLocalPath12 = .
SccProjectFilePathRelativizedFromConnection12 = Applications\Jahan.Infrastructure.Helper\
SccProjectUniqueName13 = Applications\Jahan.Infrastructure.Identity\Jahan.Infrastructure.Identity.csproj
SccProjectTopLevelParentUniqueName13 = Jahan.Blog.sln
SccLocalPath13 = .
SccProjectFilePathRelativizedFromConnection13 = Applications\Jahan.Infrastructure.Identity\
EndGlobalSection
'''
It also has another 'preSolution' section that immediately follows, so you could be overwriting something in Visual Studio.
Next, in your old copy, there are these 'postSolution' lines that are missing:
'''
{5EDD1CDA-C00E-47BC-BED5-2D63035971F8}.Debug|Any CPU.ActiveCfg = Debug|Any CPU
{5EDD1CDA-C00E-47BC-BED5-2D63035971F8}.Debug|Any CPU.Build.0 = Debug|Any CPU
{5EDD1CDA-C00E-47BC-BED5-2D63035971F8}.Release|Any CPU.ActiveCfg = Release|Any CPU
{5EDD1CDA-C00E-47BC-BED5-2D63035971F8}.Release|Any CPU.Build.0 = Release|Any CPU
'''
I don't know what those two are, but they might be what you are missing.
Last, you have a section called 'GlobalSection(NestedProjects) = preSolution' in the old version that has 1 line that the new version lacks:
'''
{5EDD1CDA-C00E-47BC-BED5-2D63035971F8} = {AB528F30-CE93-4ECA-B7AF-F5A444E9D575}
'''
It could be that the Visual Studio compiler is debugging with files that it has in memory, and it is sharing the memory between the two open instances.
Very interesting!